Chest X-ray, AP view. Patient: 65 years old, sex M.
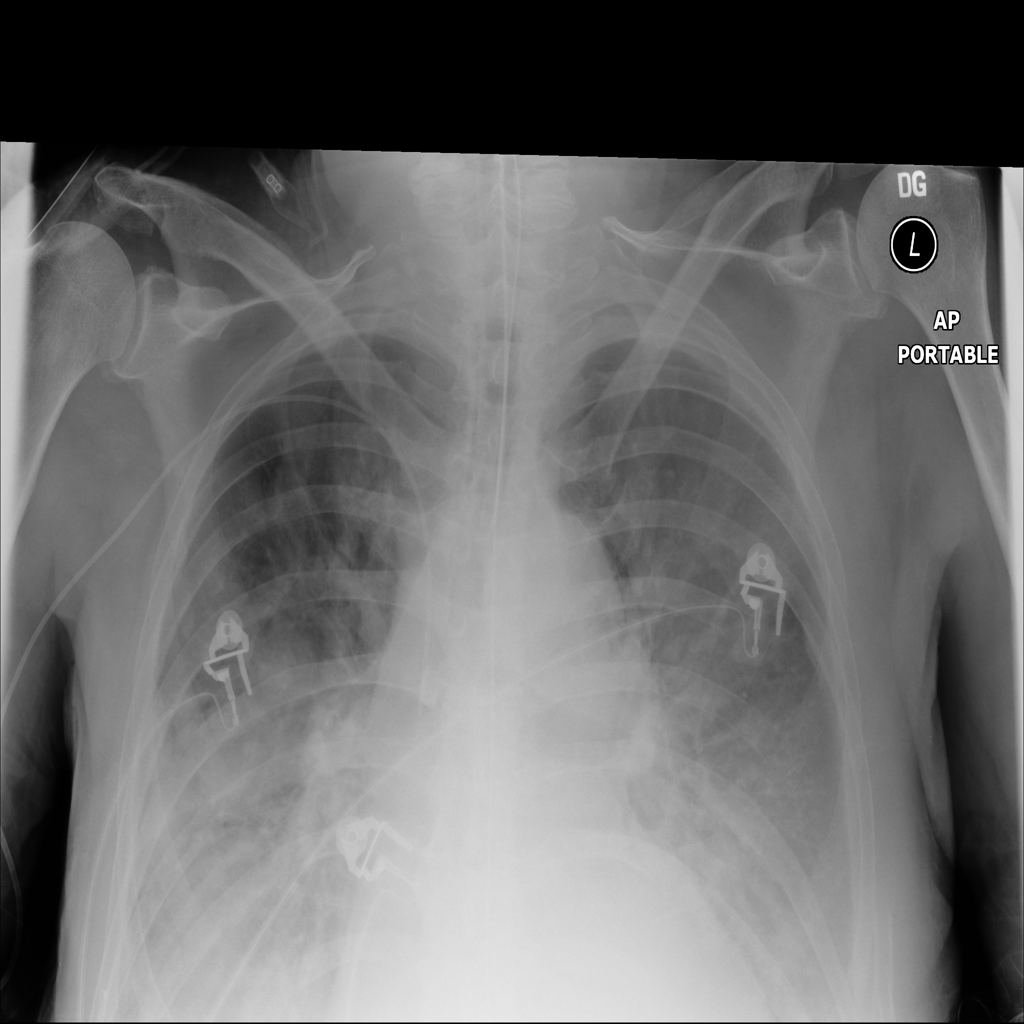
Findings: Edema, Effusion